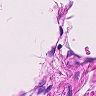
Metastatic tissue present: no